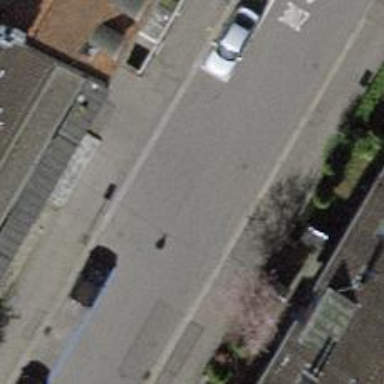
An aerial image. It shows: Asphalt road in residential area with opposite cycleway.